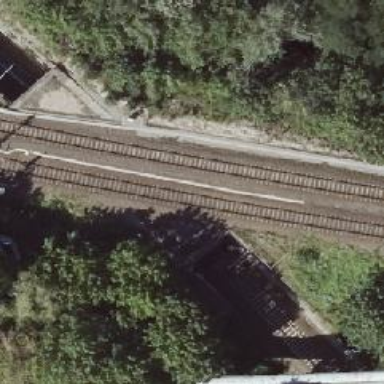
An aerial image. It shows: Railway tunnel with electrified contact lines.